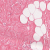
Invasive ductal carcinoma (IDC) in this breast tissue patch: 0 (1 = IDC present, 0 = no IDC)